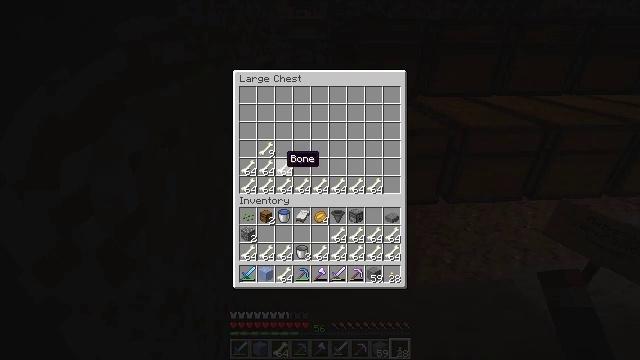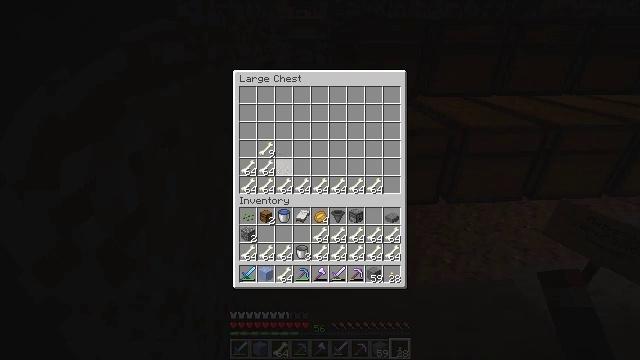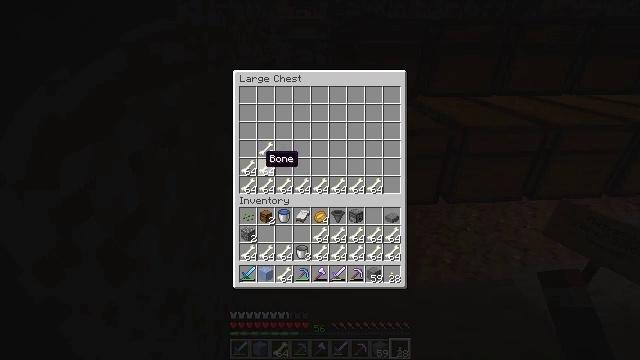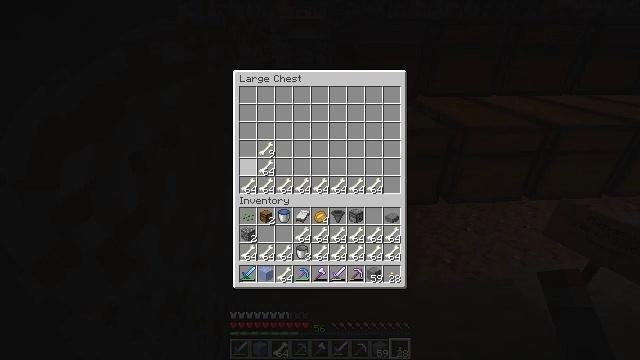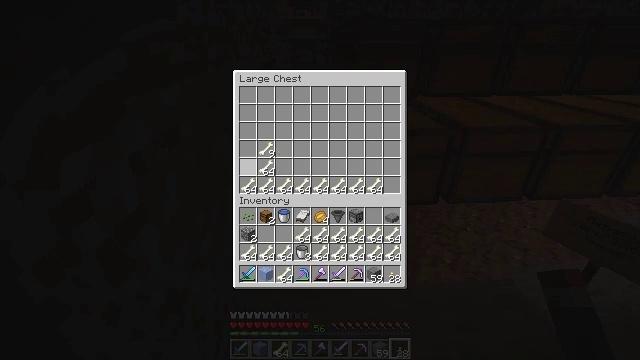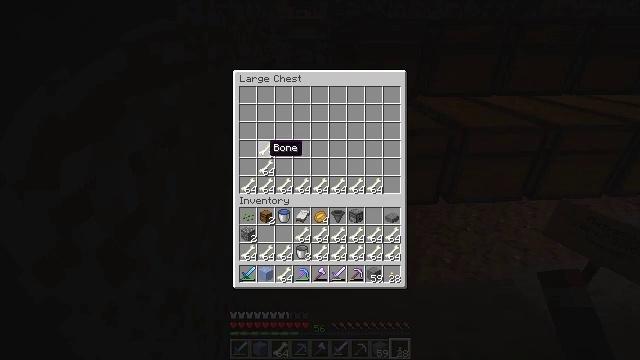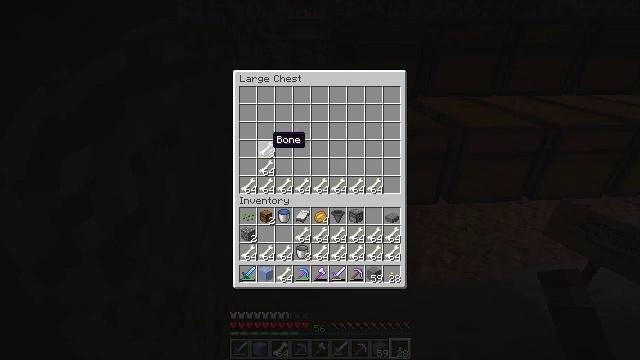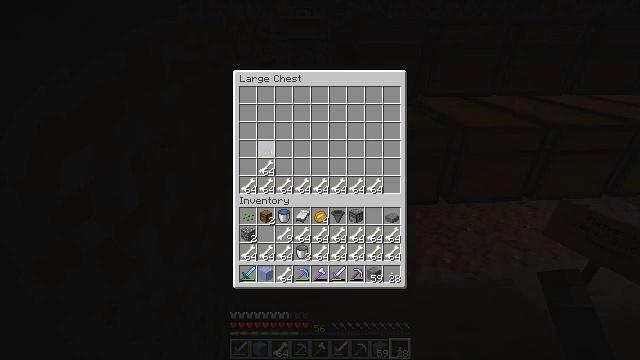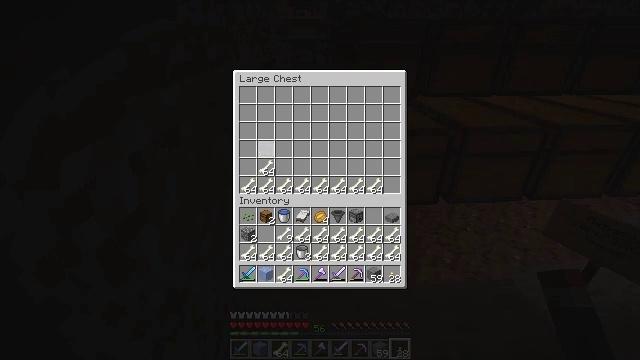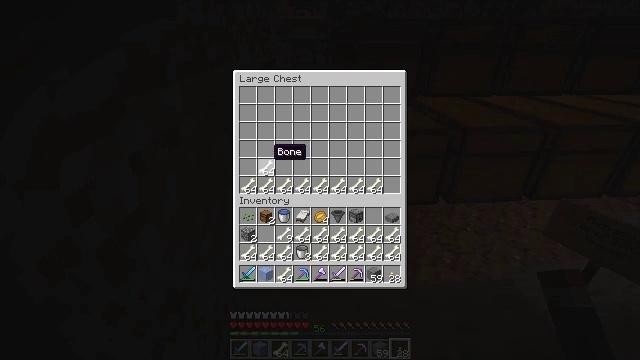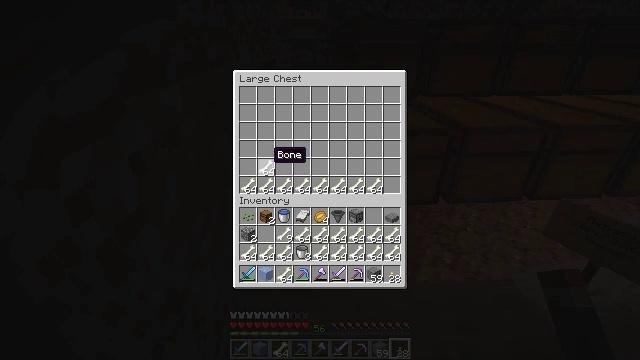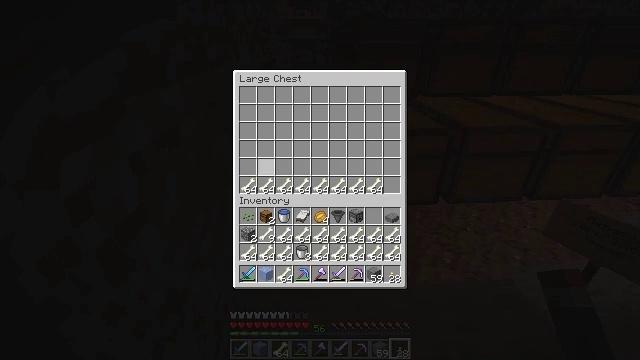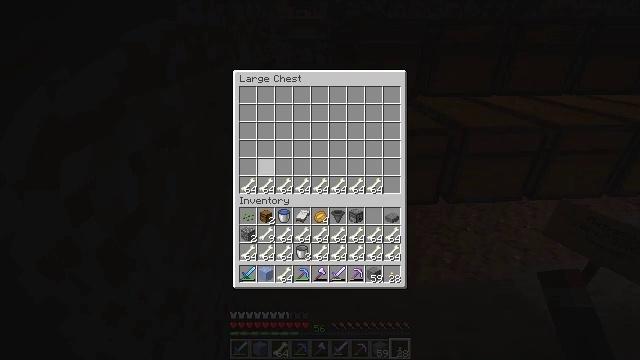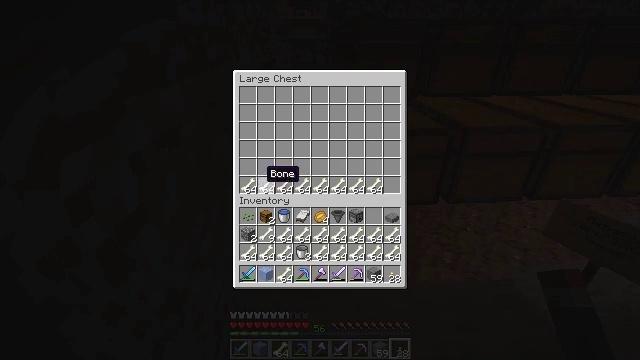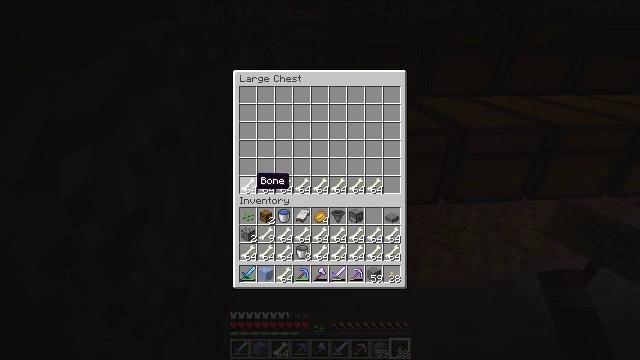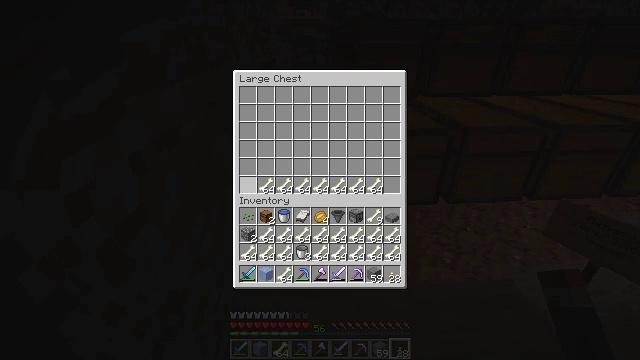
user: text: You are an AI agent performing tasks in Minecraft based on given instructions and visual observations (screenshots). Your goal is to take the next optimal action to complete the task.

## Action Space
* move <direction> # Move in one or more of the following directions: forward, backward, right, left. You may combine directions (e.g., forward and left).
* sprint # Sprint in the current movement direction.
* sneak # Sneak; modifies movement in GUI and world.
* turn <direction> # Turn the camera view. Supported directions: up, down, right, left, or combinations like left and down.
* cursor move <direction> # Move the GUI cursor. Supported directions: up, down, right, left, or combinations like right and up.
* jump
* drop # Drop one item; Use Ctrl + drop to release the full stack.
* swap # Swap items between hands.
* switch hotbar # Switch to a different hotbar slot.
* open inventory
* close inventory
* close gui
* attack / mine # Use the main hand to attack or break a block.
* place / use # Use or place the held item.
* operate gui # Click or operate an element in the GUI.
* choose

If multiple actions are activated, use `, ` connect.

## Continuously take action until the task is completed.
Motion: motion action
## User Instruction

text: Remove a bone from the inventory.
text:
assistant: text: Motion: sneak, choose
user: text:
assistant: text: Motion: sneak, cursor move left
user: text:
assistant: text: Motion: sneak, choose
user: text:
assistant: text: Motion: sneak, choose
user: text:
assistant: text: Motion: sneak, cursor move up
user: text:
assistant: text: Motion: sneak, cursor move up
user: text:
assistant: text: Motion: sneak, choose
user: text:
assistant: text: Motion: sneak, choose
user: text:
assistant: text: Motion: sneak, cursor move down
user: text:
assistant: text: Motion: sneak
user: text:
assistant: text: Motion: sneak, choose
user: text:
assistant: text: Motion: sneak, choose
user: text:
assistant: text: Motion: sneak, cursor move left and down
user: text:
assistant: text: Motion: sneak, cursor move left and down
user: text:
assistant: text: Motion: sneak, choose
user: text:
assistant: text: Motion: sneak, choose
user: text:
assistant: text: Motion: sneak
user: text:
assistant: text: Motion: sneak, cursor move right
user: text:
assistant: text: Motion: sneak, choose
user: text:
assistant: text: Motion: sneak, choose
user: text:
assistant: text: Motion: sneak, cursor move right
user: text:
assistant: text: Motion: sneak
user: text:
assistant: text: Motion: sneak
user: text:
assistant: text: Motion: sneak
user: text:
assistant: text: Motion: sneak
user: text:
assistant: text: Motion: turn left, close gui
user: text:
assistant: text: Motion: turn left and down
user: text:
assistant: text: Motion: turn left
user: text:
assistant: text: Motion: turn left
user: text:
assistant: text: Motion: turn left and down